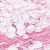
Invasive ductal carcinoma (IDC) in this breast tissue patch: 0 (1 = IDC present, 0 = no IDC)